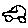
Label: car